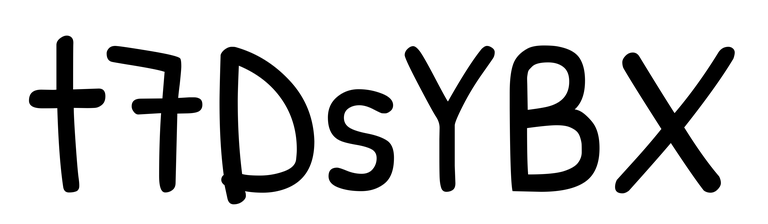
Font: PatrickHand-Regular